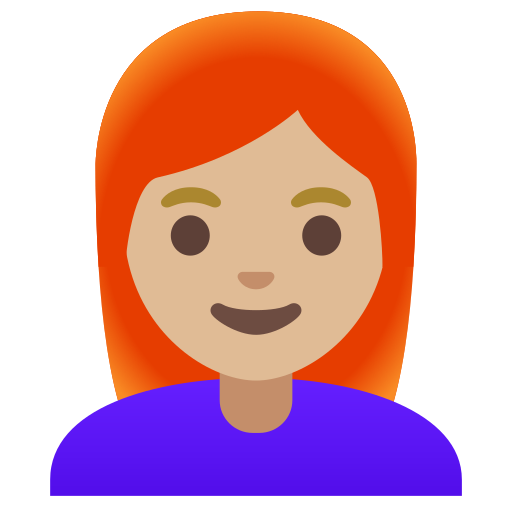
Emoji: 👩🏼‍🦰